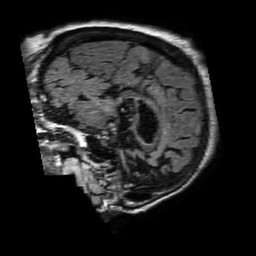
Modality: FLAIR
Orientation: sagittal
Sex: female
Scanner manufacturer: philips
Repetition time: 11 s
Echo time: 0.125 s